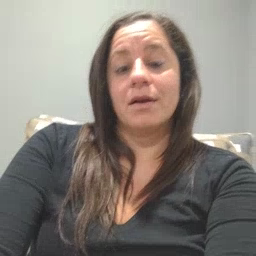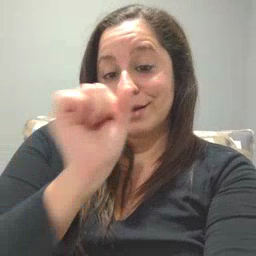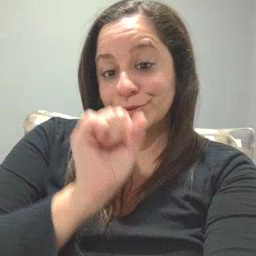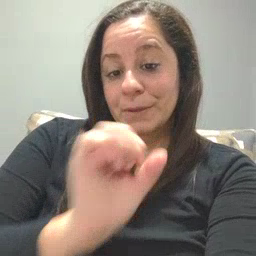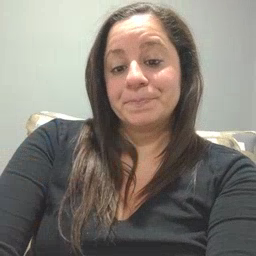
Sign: icecream